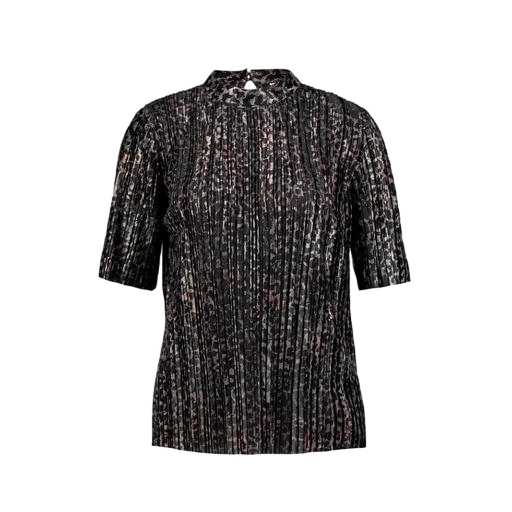
black petite printed mock-neck top only macy, black leopard-print shirt, black printed short-sleeve top only macy, white background